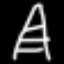
Label: The Eiffel Tower